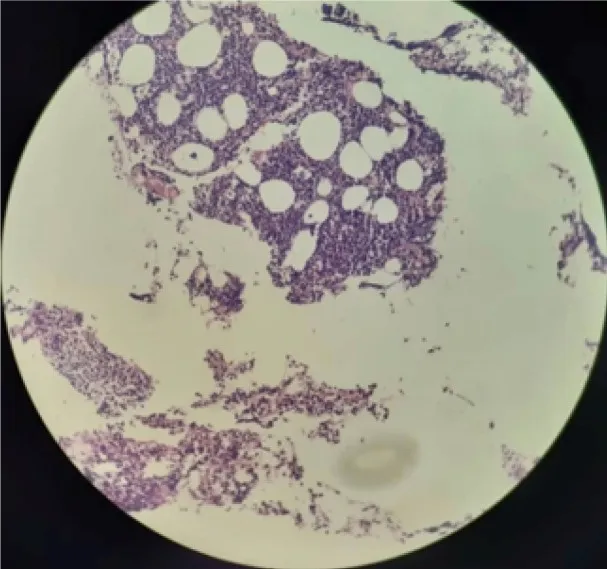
Bone marrow biopsy revealed hypercellular marrow for age mostly replaced by a diffuse infiltration of blasts (Hematoxylin Eosin stain, 10x).
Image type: pathology (h&e)